Aerial crown-view tile of a tropical tree (Barro Colorado Island, Panama), acquired 20250818:
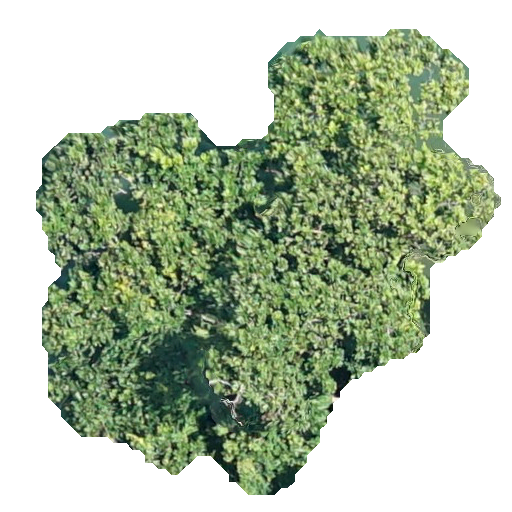
Species: Anacardium excelsum
GBIF accepted scientific name: Anacardium excelsum
Crown area: 198.469 m²